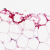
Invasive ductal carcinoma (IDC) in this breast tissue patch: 0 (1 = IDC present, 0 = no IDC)